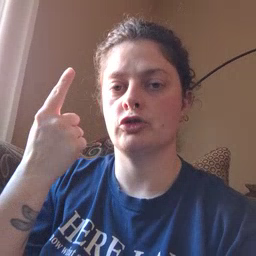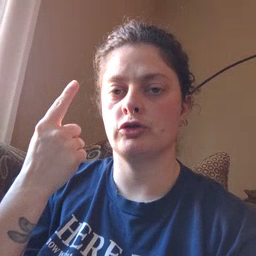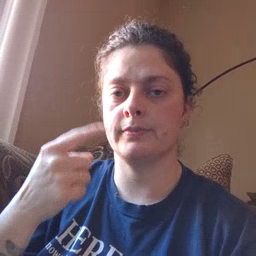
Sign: first